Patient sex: M
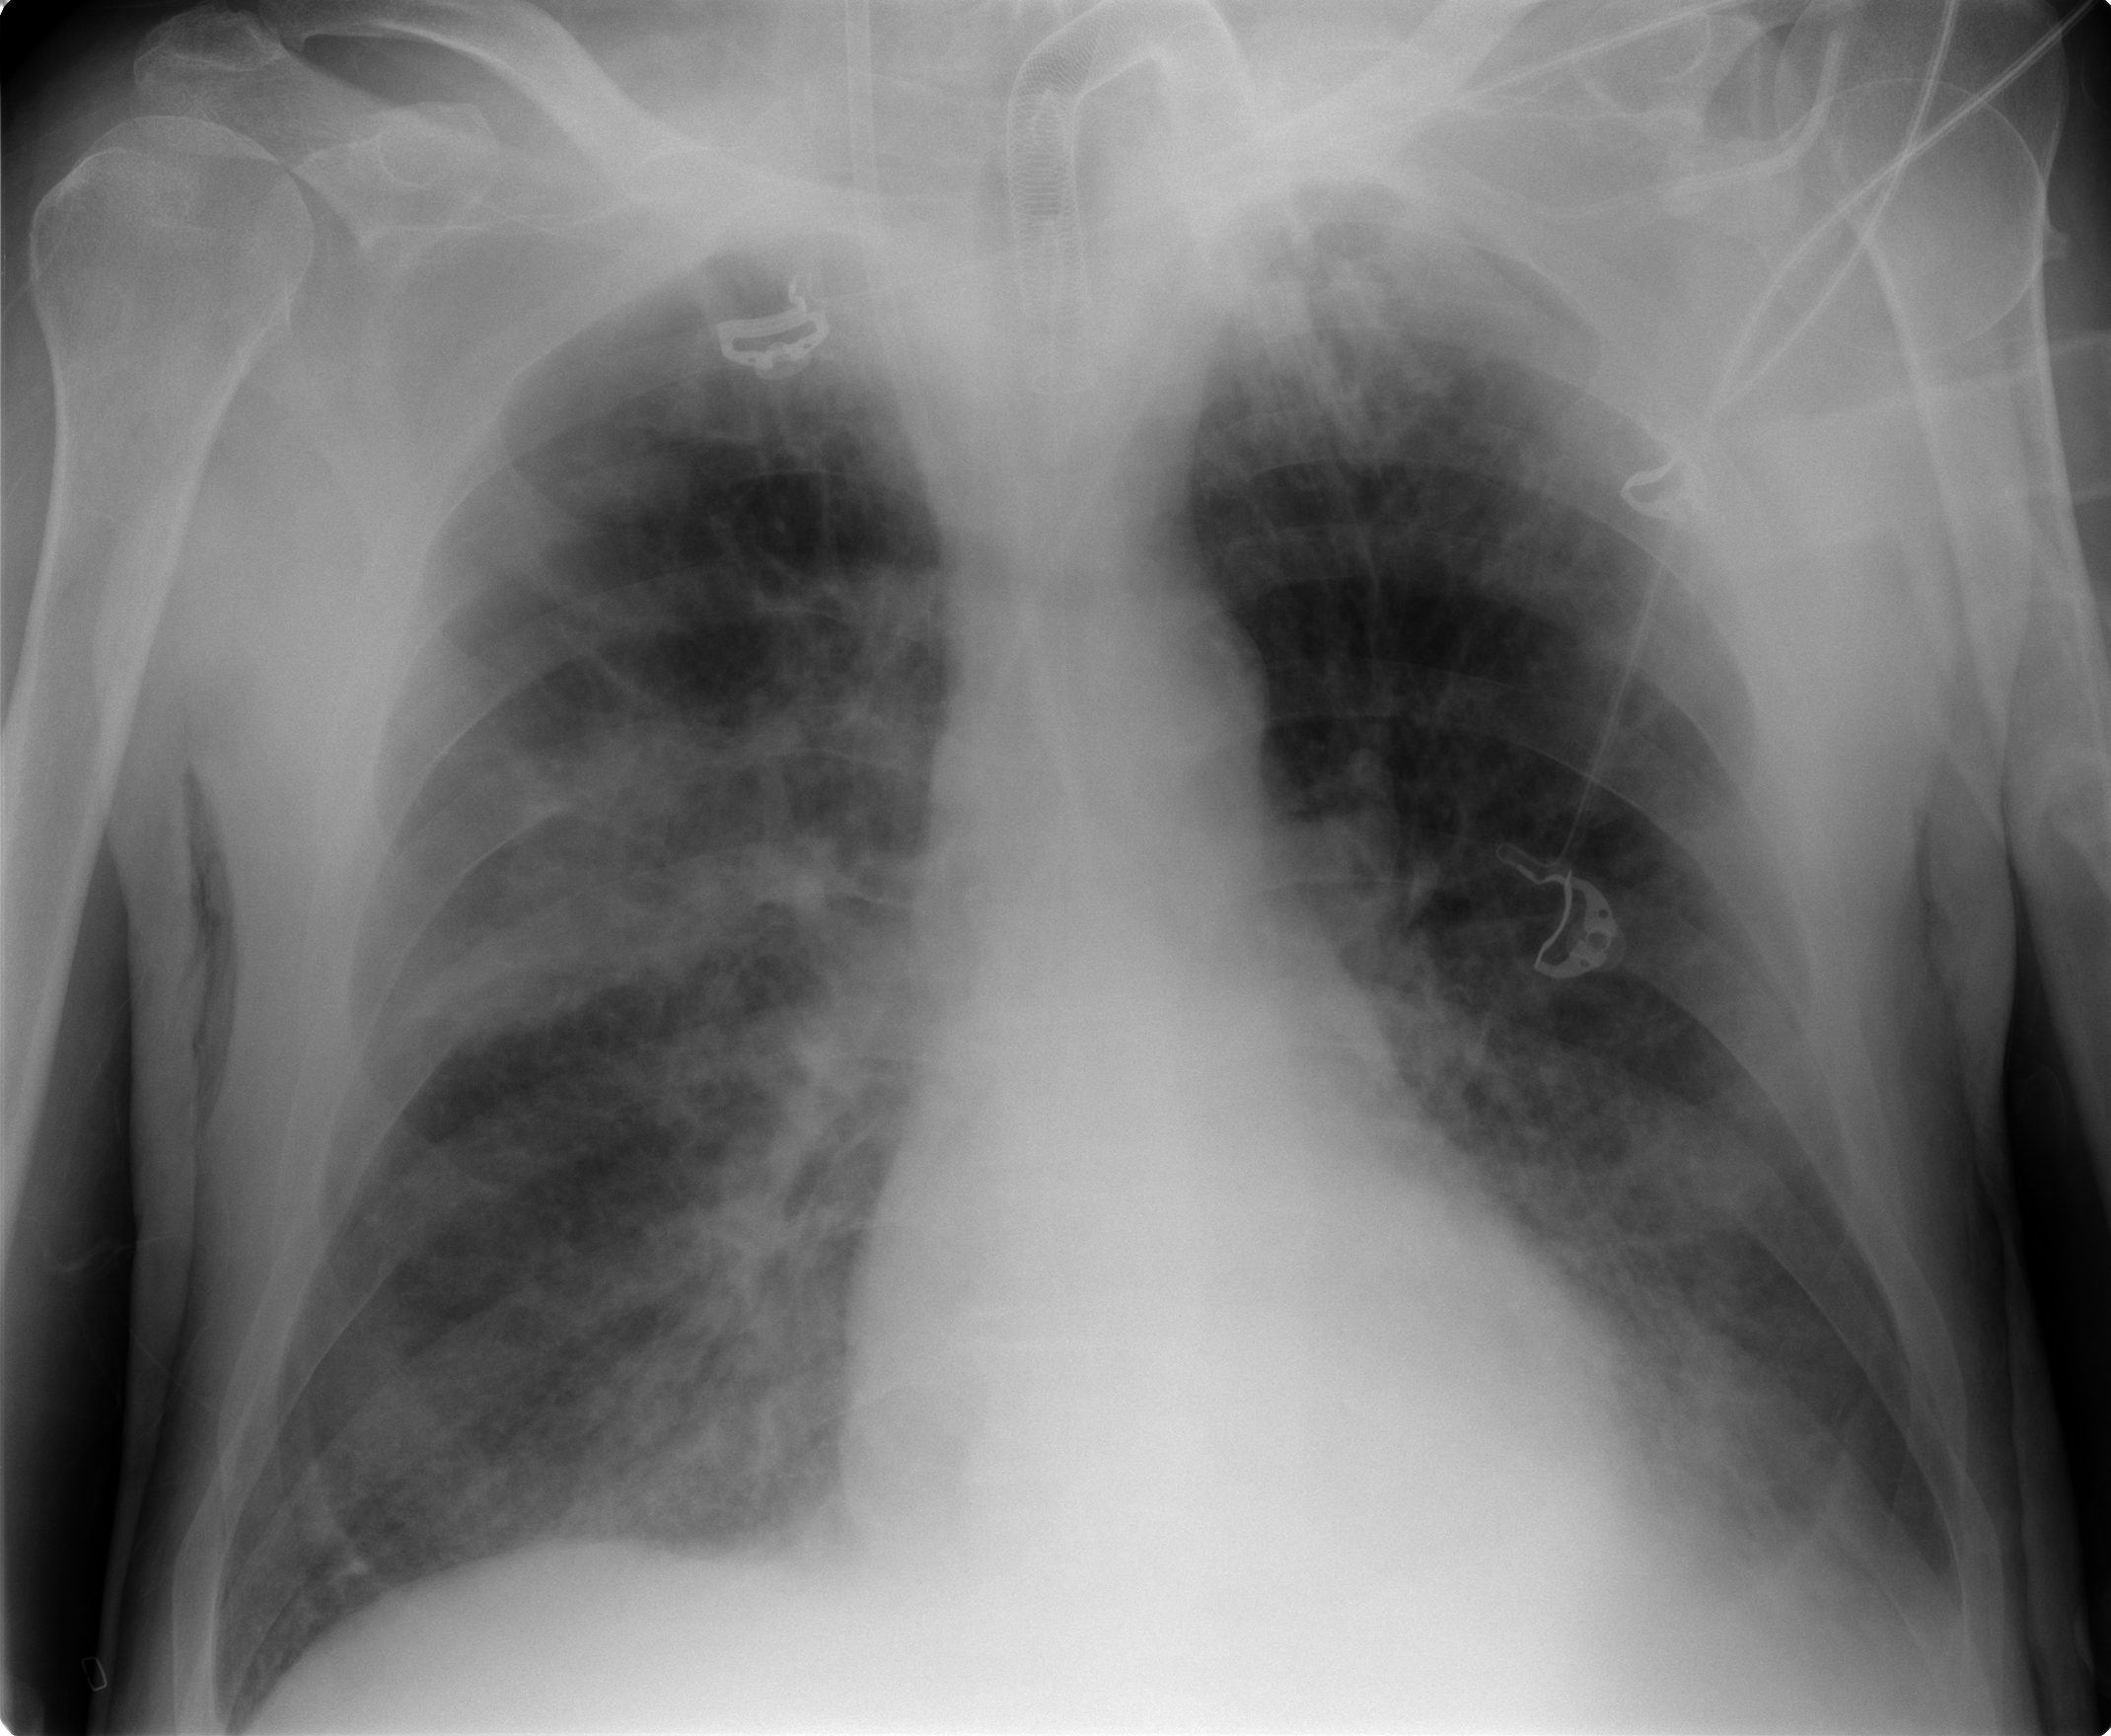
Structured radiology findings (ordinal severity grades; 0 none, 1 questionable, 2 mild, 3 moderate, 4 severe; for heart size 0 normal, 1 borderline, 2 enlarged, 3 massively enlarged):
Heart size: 0
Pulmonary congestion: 0
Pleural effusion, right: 0
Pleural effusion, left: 2
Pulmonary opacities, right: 2
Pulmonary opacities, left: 2
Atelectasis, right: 2
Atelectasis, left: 2